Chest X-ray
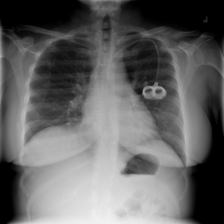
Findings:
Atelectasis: negative
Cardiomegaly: negative
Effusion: negative
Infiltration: negative
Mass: negative
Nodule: negative
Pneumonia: negative
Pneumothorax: negative
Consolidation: negative
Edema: negative
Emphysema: negative
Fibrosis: negative
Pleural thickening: negative
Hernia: negative